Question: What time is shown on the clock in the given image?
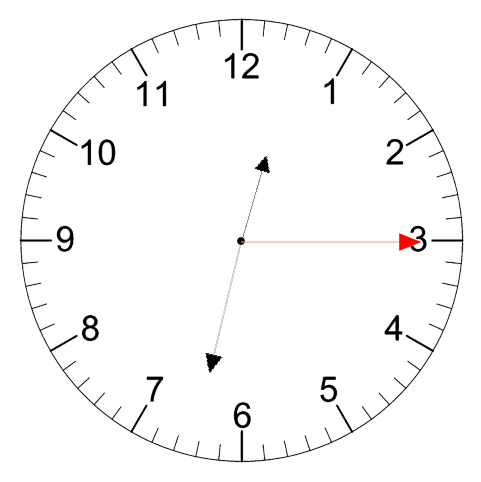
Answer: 12:32:15